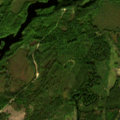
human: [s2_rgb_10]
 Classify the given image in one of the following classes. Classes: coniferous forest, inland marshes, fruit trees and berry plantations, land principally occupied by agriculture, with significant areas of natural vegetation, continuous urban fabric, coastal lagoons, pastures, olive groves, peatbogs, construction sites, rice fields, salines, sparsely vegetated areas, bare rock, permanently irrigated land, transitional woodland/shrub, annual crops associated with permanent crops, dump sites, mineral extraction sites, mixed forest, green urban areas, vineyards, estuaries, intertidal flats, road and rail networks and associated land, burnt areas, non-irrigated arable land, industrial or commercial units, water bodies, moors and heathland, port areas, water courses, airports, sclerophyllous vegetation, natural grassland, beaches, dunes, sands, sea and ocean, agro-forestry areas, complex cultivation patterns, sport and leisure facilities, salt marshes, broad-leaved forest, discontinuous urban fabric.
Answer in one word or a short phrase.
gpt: coniferous forest, mixed forest, transitional woodland/shrub